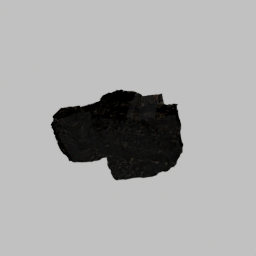
Label: architecture